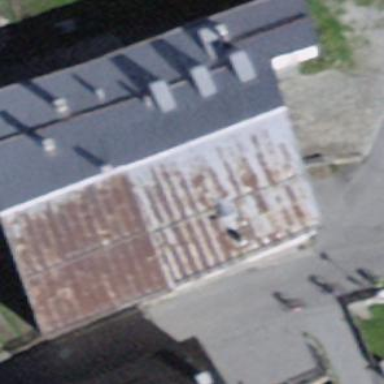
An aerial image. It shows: Gabled building with the roof oriented along its structure.